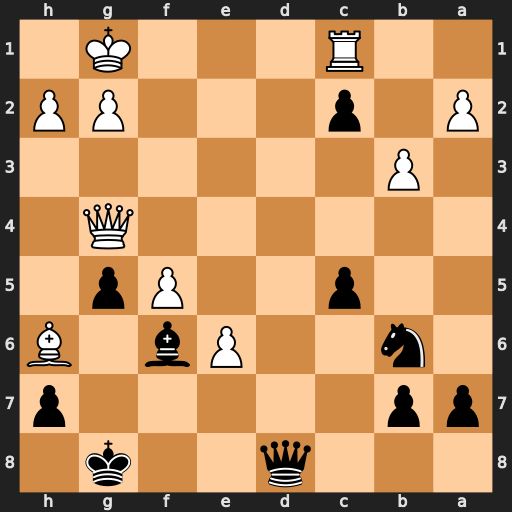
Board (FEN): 3q2k1/pp5p/1n2Pb1B/2p2Pp1/6Q1/1P6/P1p3PP/2R3K1
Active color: b
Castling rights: -
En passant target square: -
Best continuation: Qd2 Bxg5 Bxg5 Qxg5+ Qxg5